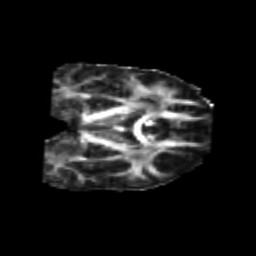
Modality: FA
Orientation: coronal
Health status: healthy
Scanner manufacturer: philips
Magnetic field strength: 3 T
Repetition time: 6.964 s
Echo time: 0.092 s